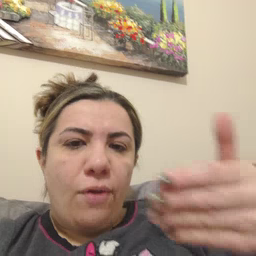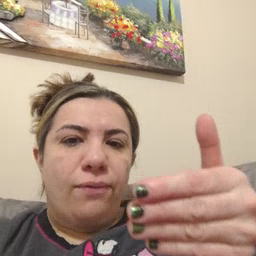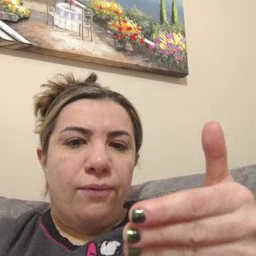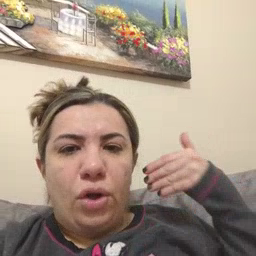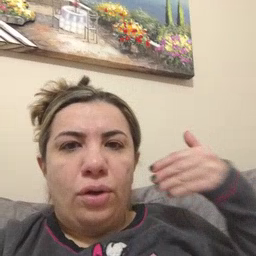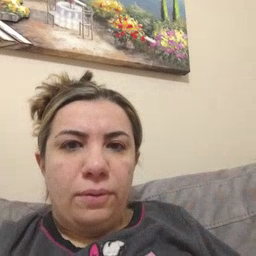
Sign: before